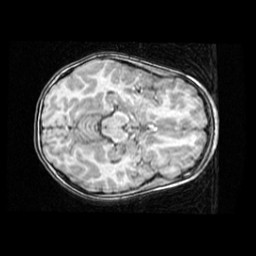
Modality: T1w
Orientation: axial
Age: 11
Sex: female
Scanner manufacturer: ge
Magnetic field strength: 1.5 T
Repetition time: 0.03333 s
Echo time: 0.008 s